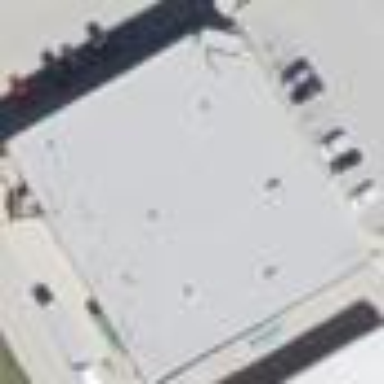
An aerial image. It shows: Retail building.